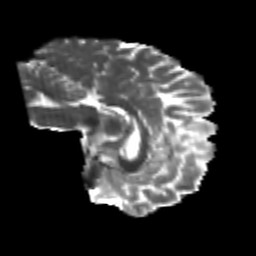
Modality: T2w
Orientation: sagittal
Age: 23
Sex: female
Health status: healthy
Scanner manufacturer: philips
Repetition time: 7.387 s
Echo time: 0.08599 s